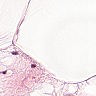
Metastatic tissue present: no